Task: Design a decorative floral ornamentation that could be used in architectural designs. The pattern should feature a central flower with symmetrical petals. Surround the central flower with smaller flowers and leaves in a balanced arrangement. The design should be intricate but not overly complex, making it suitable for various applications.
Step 602:
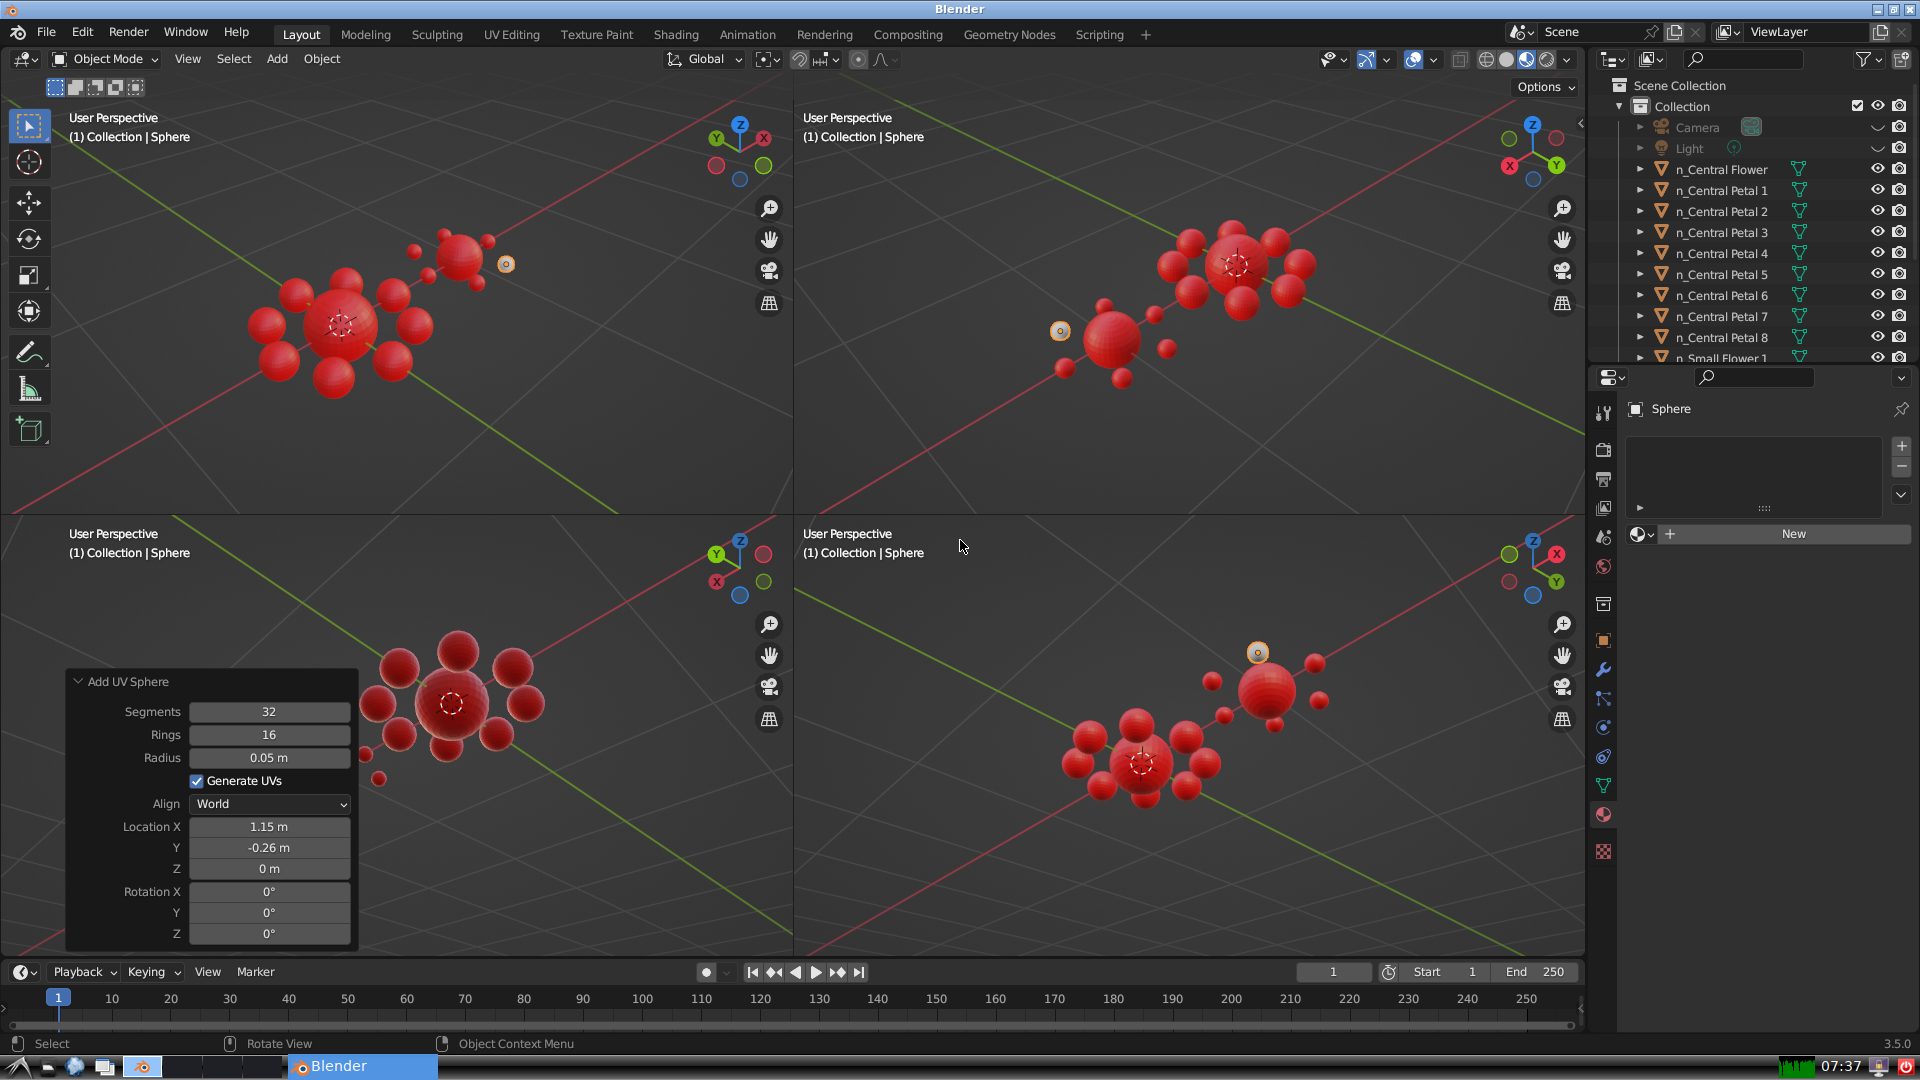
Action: {"mouse_move": [1608, 631]}